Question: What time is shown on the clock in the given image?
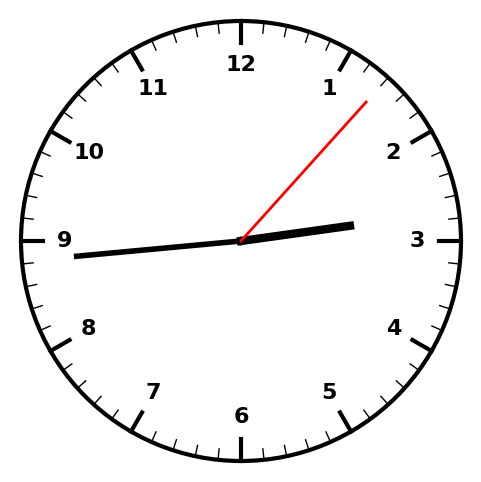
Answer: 02:44:07